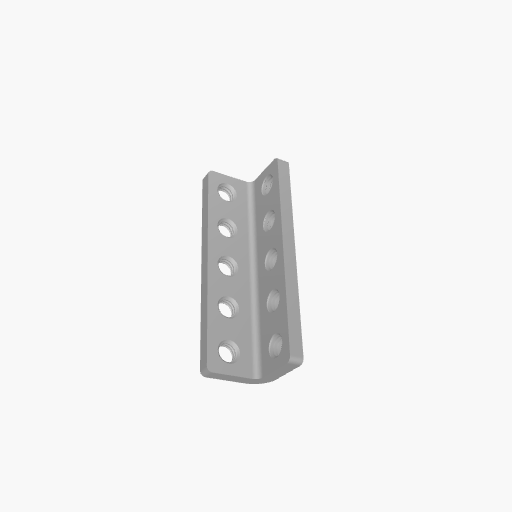
Part: ThreadedLBracket5H